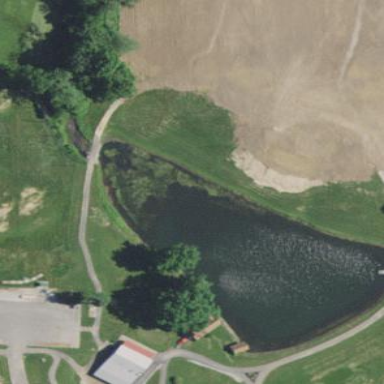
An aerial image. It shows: Water hazard in golf course. The hazard is natural water feature.